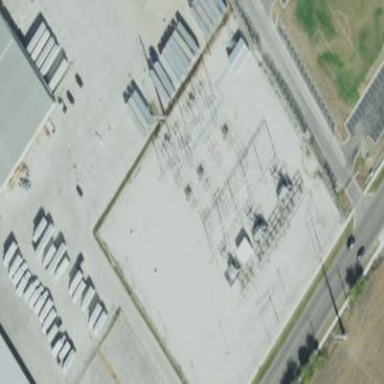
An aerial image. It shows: Outdoor distribution-level power substation enclosed by fence.